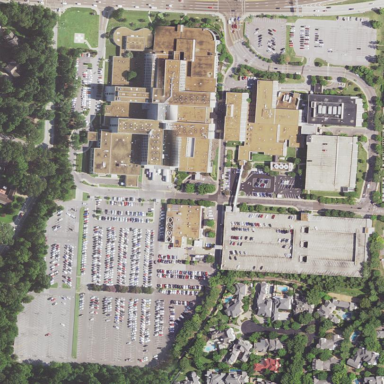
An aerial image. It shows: Healthcare facility identified as hospital.